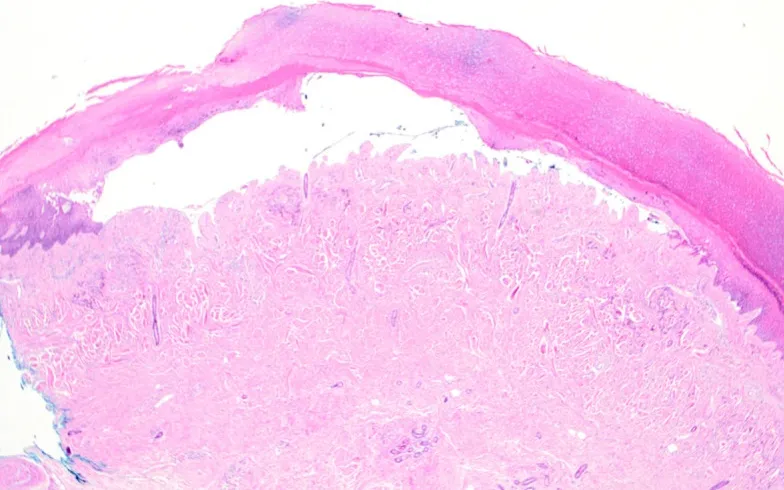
Punch biopsy of right hand demonstrating a sub-epidermal blister with festooning of dermal papilla and with adjacent epidermal hyperplasia with hypergranulosis. . In the superficial dermis there are some thick-walled blood vessels, which stain for Periodic acid-Schiff (PAS). In the upper dermis there is a sparse lymphocytic infiltrate.
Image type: pathology (pas)